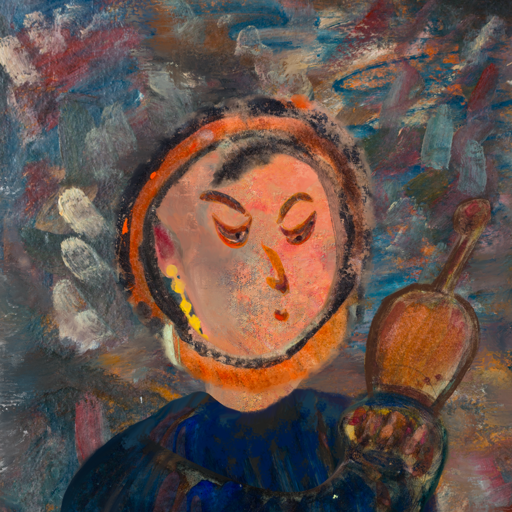
Background: Boggyland, Head And Neck Side: Irani, Face Side: Hypocrite, Bust: Pipe, Hair Side: Childish, Head Accessory: Blank, Second Necklace: Blank, Necklace: Blank, Baby: Blank